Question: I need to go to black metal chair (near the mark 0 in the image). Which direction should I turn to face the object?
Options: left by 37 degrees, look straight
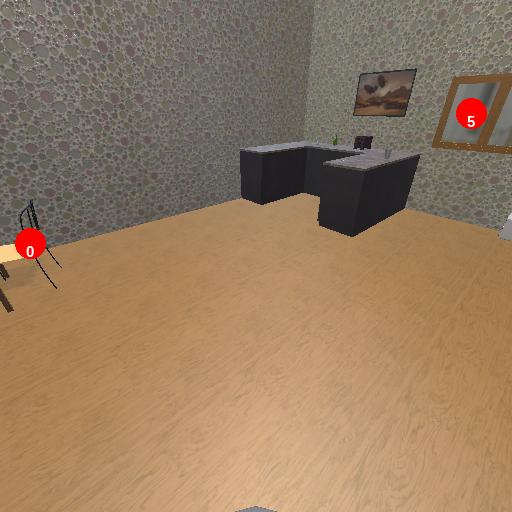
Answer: left by 37 degrees